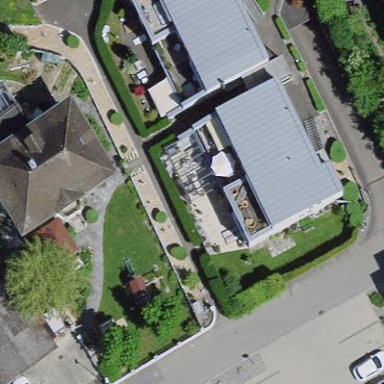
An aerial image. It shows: Building with flat roof.